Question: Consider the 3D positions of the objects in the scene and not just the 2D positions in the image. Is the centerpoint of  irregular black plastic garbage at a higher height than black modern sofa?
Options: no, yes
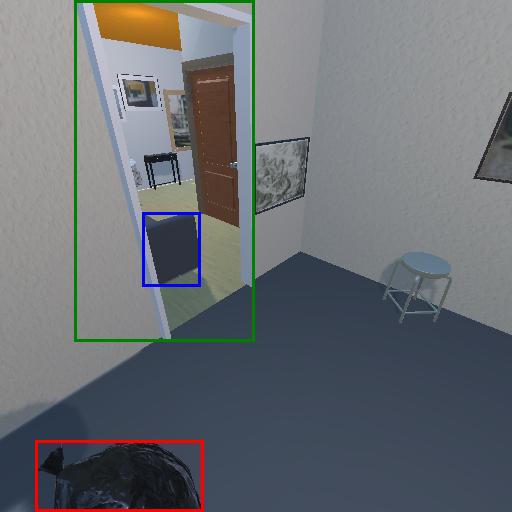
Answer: no